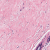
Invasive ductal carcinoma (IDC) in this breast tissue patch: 0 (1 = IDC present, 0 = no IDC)